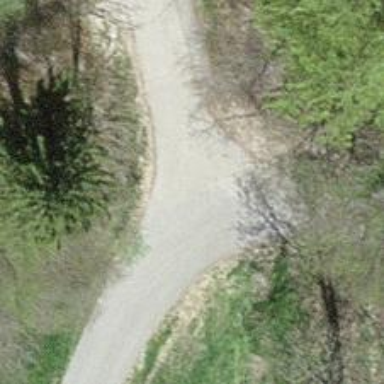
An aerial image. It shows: Compacted grade1 track road.